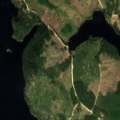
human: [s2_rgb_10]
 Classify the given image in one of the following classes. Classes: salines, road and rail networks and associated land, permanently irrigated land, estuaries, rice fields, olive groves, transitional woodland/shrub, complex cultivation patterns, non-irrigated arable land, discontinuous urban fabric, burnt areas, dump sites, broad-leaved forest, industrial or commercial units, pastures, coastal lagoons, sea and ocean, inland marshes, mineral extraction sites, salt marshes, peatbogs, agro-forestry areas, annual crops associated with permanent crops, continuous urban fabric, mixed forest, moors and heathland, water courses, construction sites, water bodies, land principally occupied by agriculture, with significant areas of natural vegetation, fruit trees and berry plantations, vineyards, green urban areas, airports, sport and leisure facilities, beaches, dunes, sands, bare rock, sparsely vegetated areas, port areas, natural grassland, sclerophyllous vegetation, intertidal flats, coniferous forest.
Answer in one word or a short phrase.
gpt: transitional woodland/shrub, water bodies